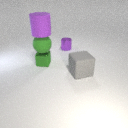
large green rubber sphere below large purple rubber cylinder